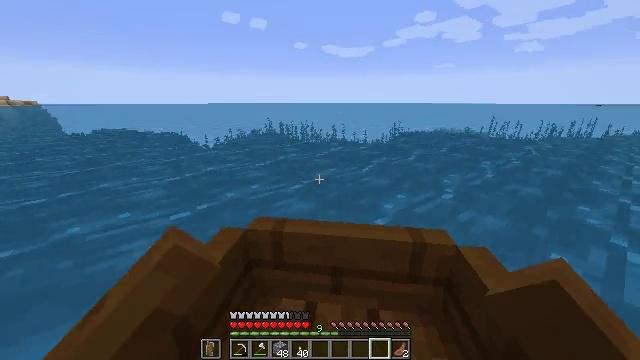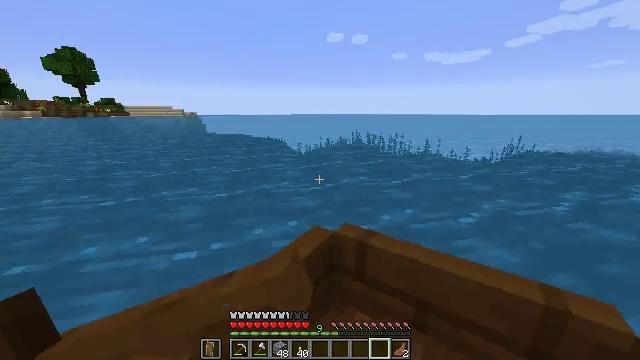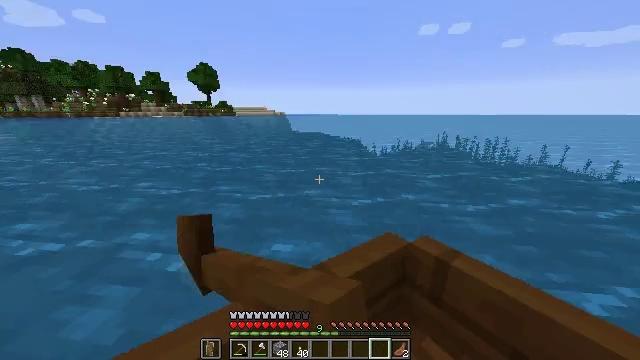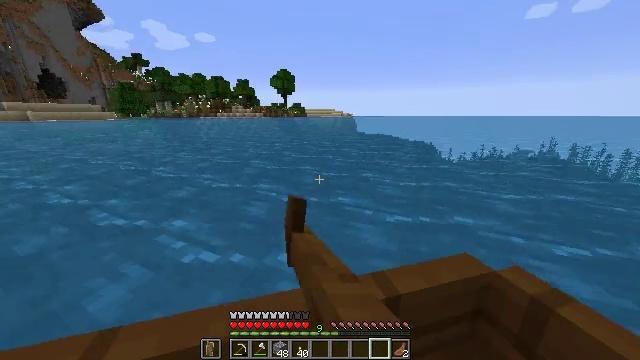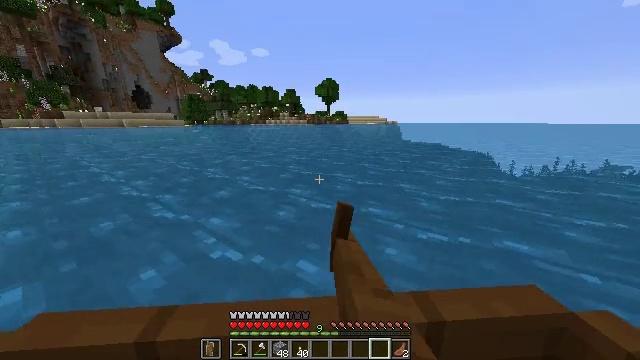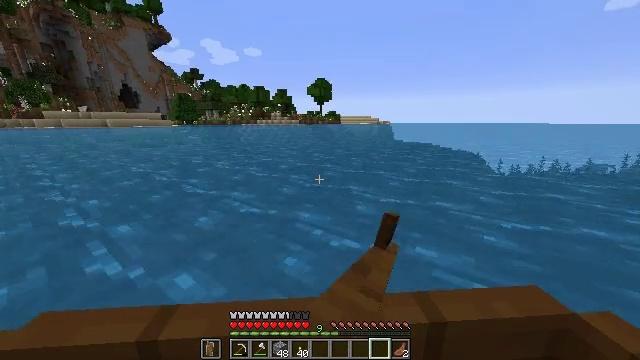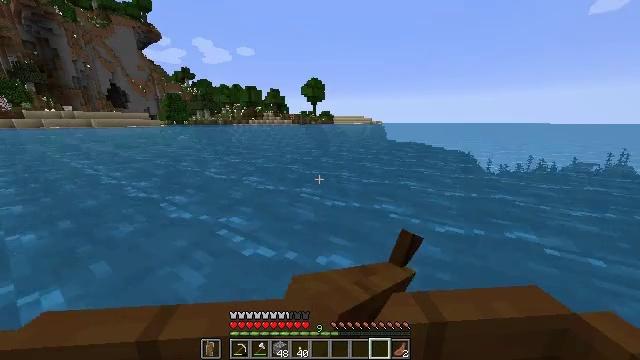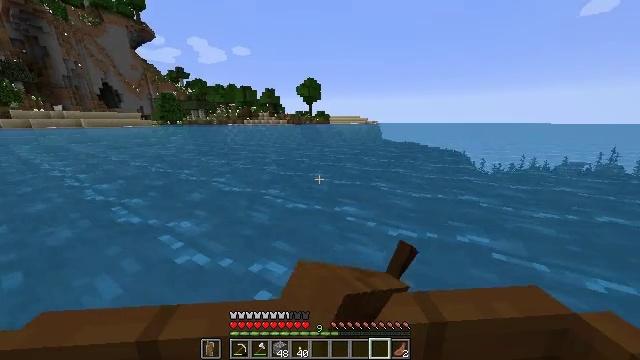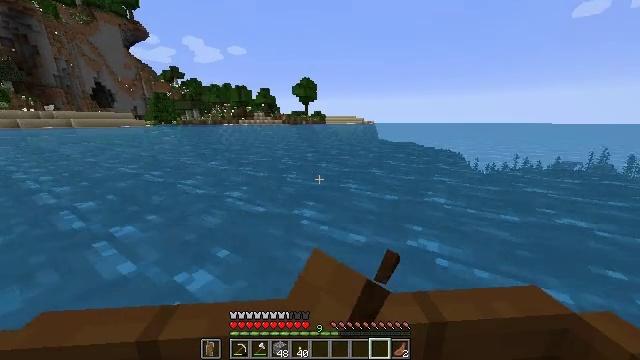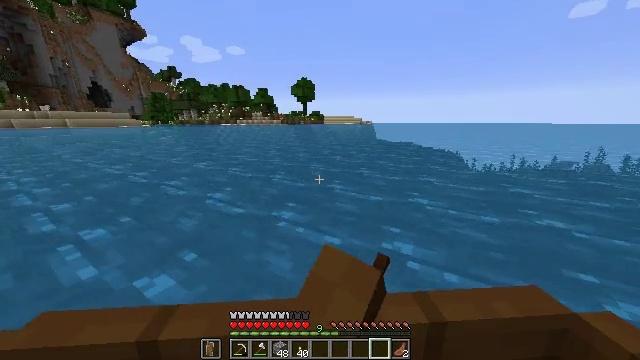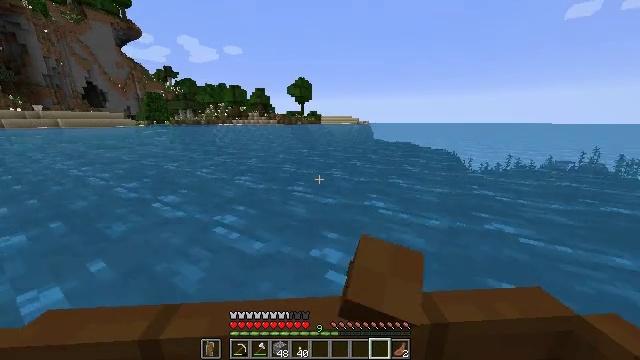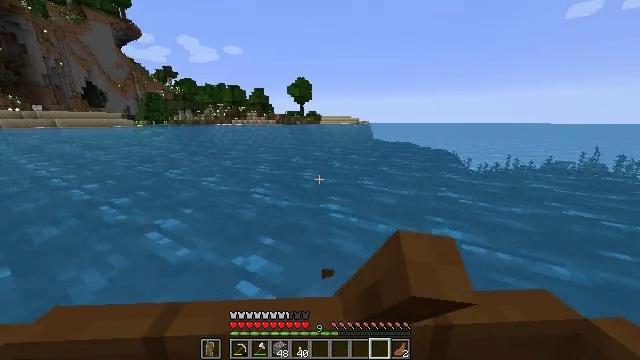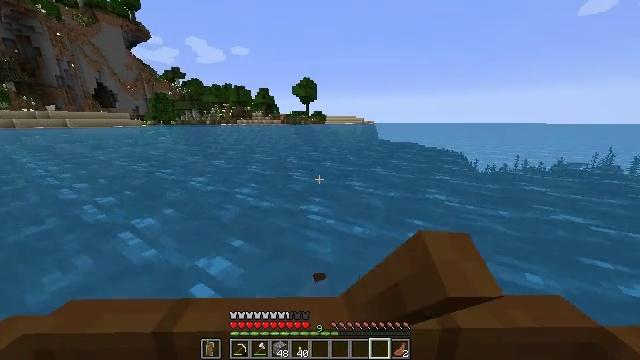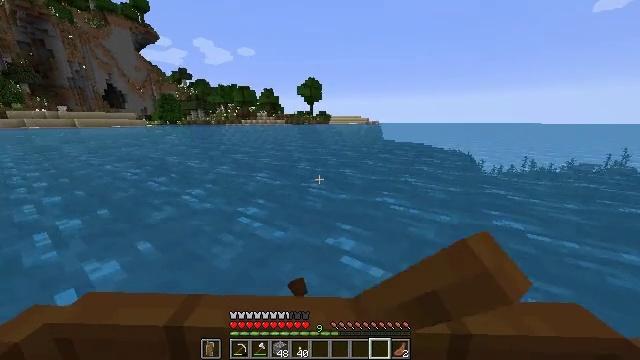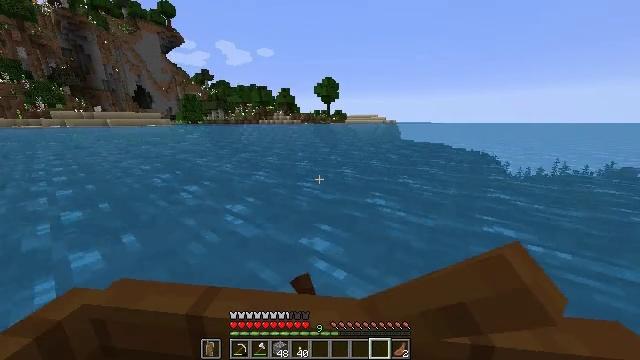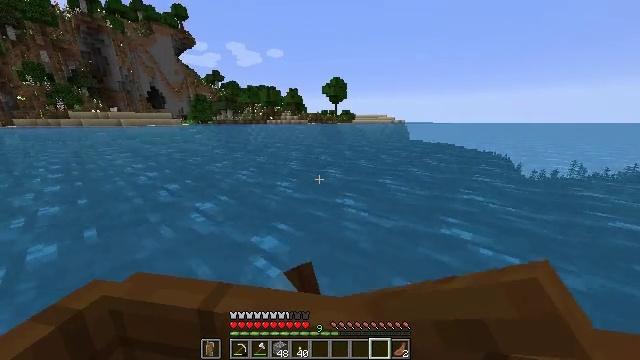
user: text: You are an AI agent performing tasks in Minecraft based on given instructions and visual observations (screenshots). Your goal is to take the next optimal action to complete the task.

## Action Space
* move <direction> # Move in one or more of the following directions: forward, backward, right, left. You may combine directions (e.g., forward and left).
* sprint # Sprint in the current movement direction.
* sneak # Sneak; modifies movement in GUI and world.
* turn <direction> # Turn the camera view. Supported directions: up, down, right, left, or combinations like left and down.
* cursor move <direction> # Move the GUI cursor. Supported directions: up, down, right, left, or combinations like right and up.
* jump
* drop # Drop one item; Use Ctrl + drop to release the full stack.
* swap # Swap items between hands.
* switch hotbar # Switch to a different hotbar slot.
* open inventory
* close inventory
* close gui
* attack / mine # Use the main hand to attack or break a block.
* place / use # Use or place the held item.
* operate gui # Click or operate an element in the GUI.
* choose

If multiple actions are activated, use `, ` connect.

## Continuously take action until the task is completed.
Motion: motion action
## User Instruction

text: Dive and mine the kelp.
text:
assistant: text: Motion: move forward, sprint, turn left and up
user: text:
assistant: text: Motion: move forward, sprint, turn left
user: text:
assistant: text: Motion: move forward, sprint, turn left
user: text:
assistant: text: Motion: move forward, sprint, turn left and up
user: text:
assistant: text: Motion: move forward, sprint
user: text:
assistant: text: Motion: move forward, sprint
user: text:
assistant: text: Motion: move forward, sprint
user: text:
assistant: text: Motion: move forward, sprint
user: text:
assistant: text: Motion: move forward, sprint
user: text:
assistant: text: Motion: move forward, sprint
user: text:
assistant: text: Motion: move forward, sprint
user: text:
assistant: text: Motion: move forward, sprint, turn left
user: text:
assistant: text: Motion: move forward, sprint, turn left
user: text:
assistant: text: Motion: move forward, sprint, turn left
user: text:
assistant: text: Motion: move forward, sprint, turn left
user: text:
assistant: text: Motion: move forward, sprint
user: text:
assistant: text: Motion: move forward, sprint
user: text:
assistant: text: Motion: move forward, sprint, turn left and down
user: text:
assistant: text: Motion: move forward, sprint, turn left
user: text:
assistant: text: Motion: move forward, sprint
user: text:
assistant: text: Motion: move forward, sprint
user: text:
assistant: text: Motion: move forward, sprint
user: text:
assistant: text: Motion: move forward, sprint
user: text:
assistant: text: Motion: move forward, sprint
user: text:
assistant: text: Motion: move forward, sprint
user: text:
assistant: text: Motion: move forward, sprint, turn left
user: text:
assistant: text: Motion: move forward, sprint, turn left
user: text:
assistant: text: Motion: move forward, sprint, turn left and up
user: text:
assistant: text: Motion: move forward, sprint
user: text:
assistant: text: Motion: move forward, sprint